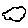
Label: cloud